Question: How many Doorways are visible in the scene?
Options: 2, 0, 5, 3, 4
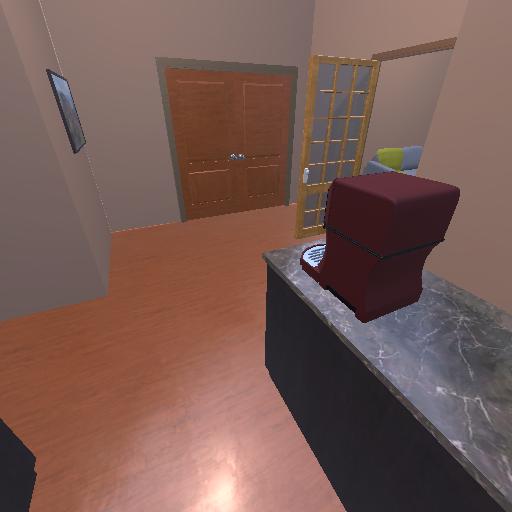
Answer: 2